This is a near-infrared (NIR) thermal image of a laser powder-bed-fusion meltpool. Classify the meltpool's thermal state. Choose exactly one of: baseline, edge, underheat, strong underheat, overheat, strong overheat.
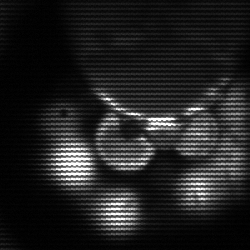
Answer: baseline